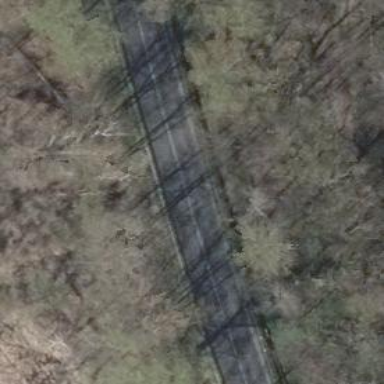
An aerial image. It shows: Wildlife crossing tunnel.